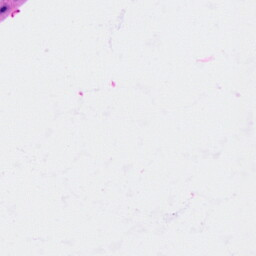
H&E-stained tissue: Ovarian